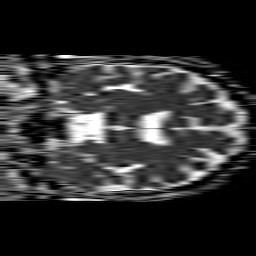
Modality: ADC
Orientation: coronal
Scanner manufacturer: philips
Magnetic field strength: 1.5 T
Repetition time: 4.6 s
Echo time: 0.08941 s